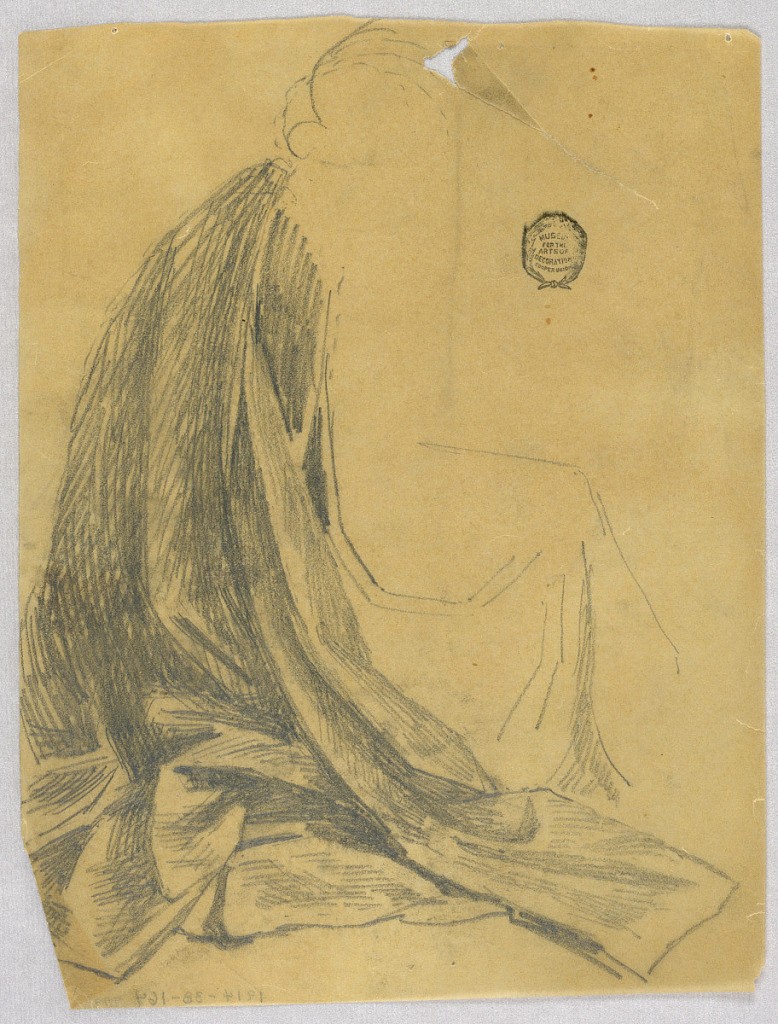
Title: Drapery Study
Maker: Francis Augustus Lathrop, American, 1849–1909
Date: ca. 1895
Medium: Graphite on tracing paper
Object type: Drawing
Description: Kneeling or seated female figure indicated, facing right. Possibly cloak of Virgin Mary.